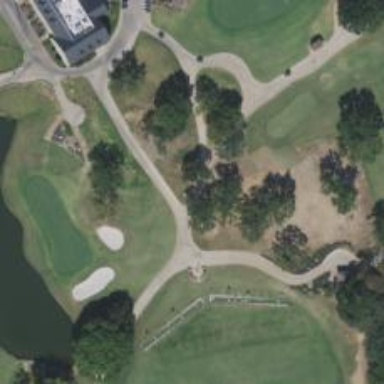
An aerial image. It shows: Path for both roads and golfers.